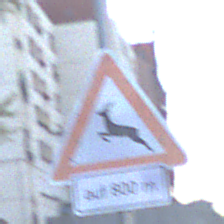
Verkehrszeichen: WildwechselRechts
Zusatzzeichen unten: LaengeEinerStrecke5
Umgebung: Outdoor, Urban
Tageszeit: SunriseSunset
Wetter: Clear
Licht: Natural
Jahreszeit: NotSpecified
Kontrast: LowContrast